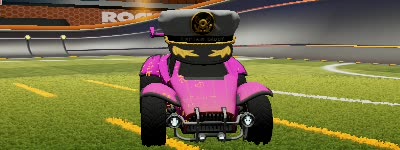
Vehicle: octane